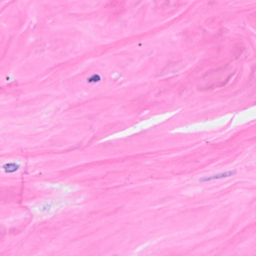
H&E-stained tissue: Breast